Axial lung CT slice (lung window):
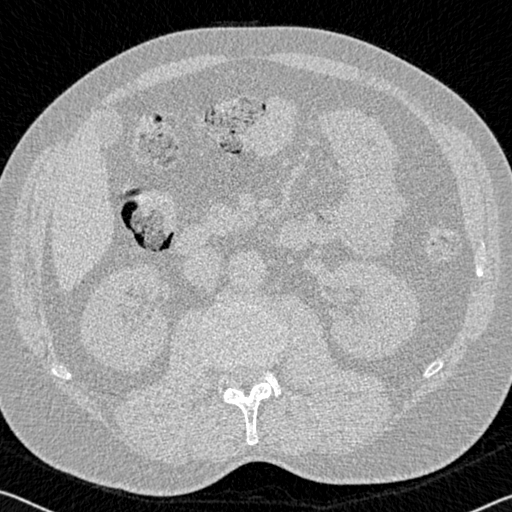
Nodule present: no